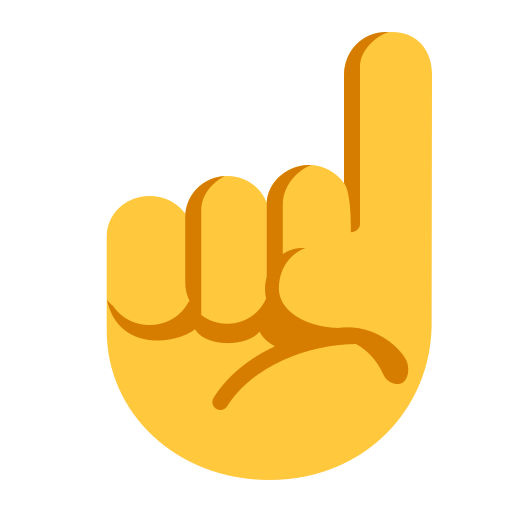
index pointing up flat default